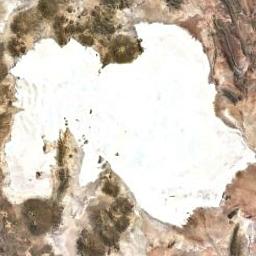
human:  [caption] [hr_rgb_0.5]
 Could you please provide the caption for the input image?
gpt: The ground is uneven around the lake .

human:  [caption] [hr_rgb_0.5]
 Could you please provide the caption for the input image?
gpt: There are green Spaces and paths beside the lake in the picture .

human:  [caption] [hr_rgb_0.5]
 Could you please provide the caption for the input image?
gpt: An irregularly shaped white lake on a tan mountain .

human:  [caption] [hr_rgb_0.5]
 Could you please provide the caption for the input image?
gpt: The lake with curved shores is surrounded by some small hills .

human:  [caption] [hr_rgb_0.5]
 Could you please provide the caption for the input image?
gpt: Thera are brown trees and bare land around the white lake .